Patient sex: M
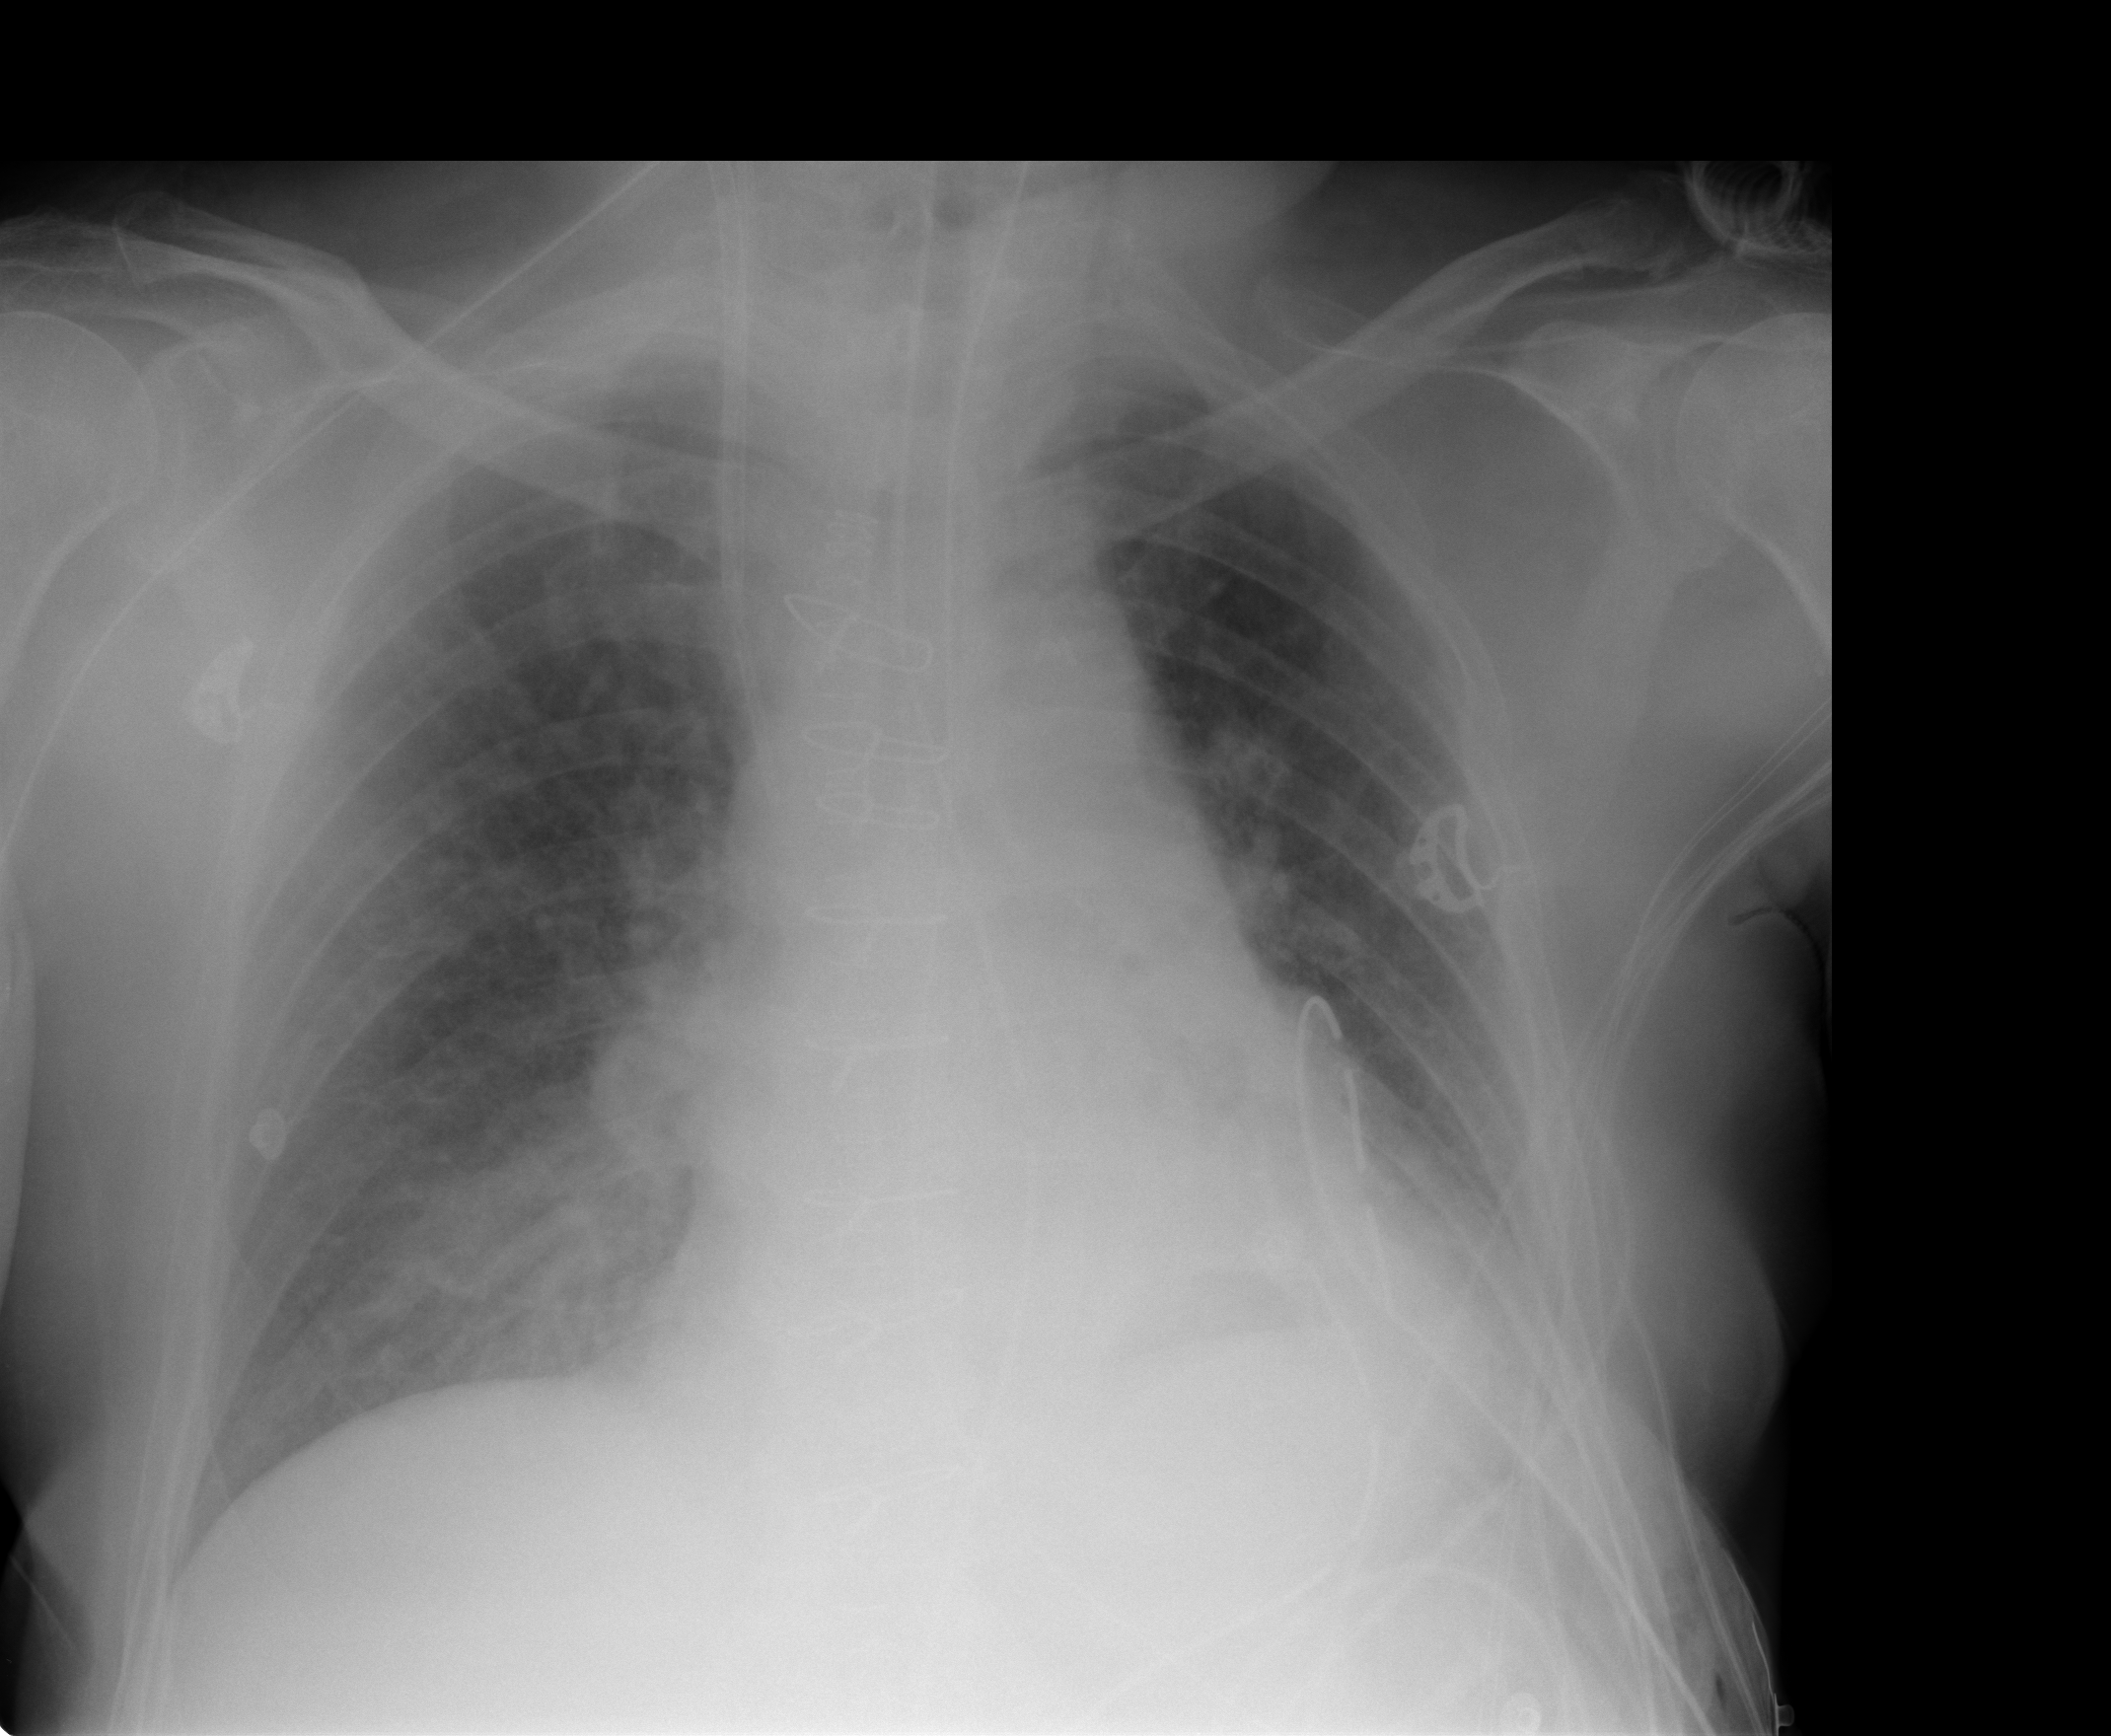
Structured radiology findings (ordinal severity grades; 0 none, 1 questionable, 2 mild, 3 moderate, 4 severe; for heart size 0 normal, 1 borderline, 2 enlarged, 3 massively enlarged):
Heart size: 2
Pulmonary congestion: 3
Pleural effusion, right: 0
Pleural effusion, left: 2
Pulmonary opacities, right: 2
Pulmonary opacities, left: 1
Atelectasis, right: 2
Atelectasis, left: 2